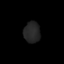
Tissue: lung
Cell type: Epithelial cells
Senescence score: 0.2246
Nuclear area (px): 336
Mean DAPI intensity: 37.006